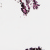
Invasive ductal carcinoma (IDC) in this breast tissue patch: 0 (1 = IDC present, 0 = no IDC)